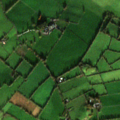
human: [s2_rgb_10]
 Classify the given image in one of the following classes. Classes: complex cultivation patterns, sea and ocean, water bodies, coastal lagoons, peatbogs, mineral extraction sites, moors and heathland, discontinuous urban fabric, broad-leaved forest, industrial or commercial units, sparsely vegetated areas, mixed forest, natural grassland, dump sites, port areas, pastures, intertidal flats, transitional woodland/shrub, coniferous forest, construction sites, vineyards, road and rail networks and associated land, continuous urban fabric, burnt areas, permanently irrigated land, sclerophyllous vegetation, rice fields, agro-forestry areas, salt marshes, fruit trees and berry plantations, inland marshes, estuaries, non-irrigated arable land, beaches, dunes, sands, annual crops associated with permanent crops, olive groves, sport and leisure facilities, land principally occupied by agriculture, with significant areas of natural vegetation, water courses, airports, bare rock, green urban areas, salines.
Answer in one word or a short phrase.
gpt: pastures